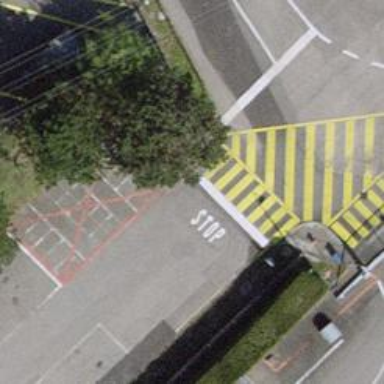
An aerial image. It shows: Uncontrolled road crossing.